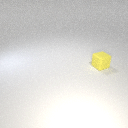
small yellow rubber cube